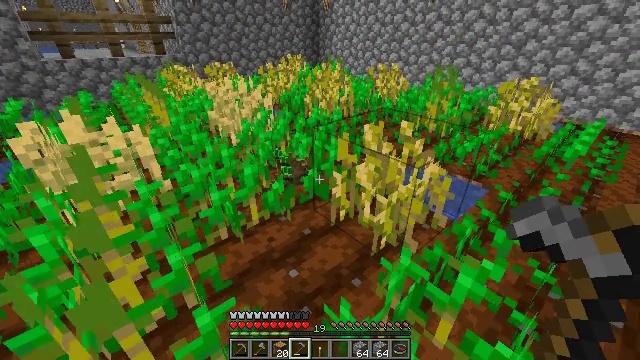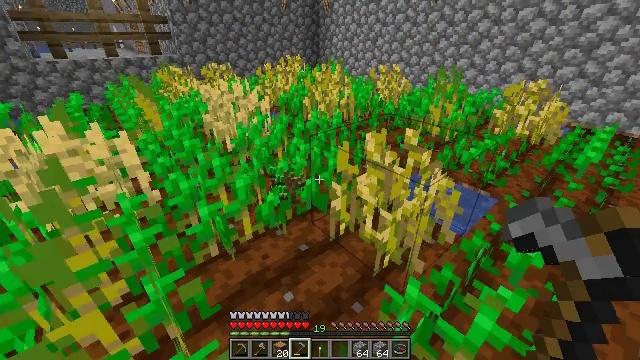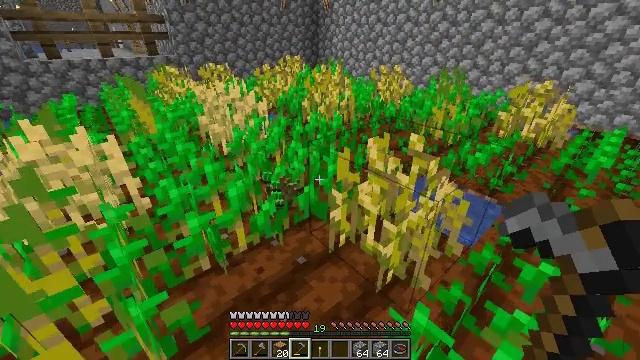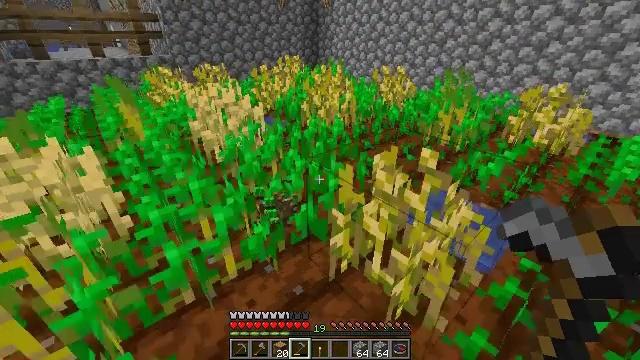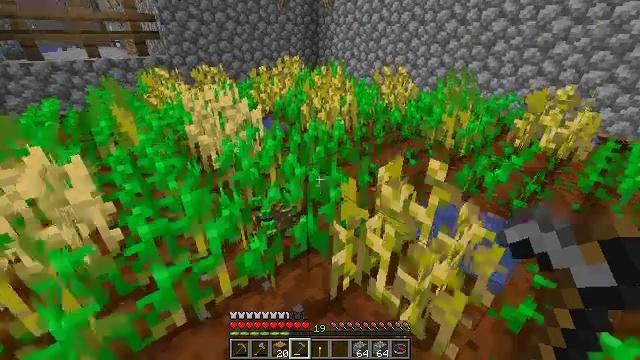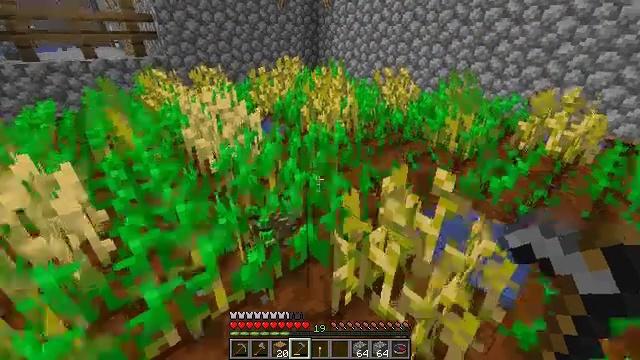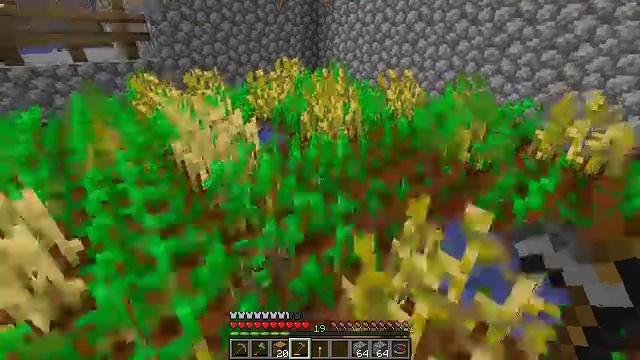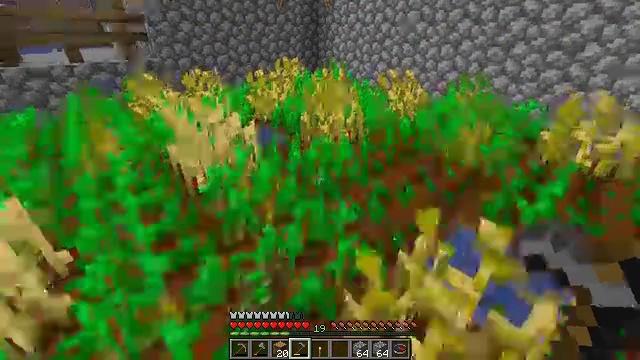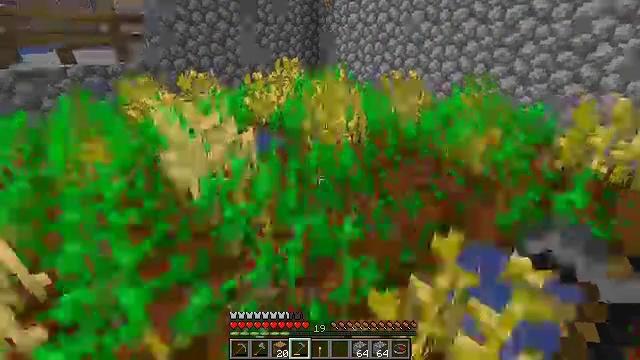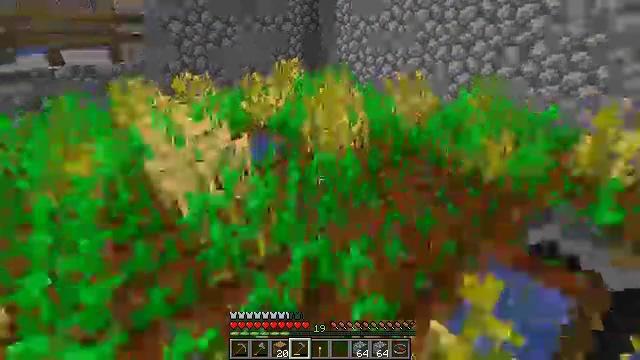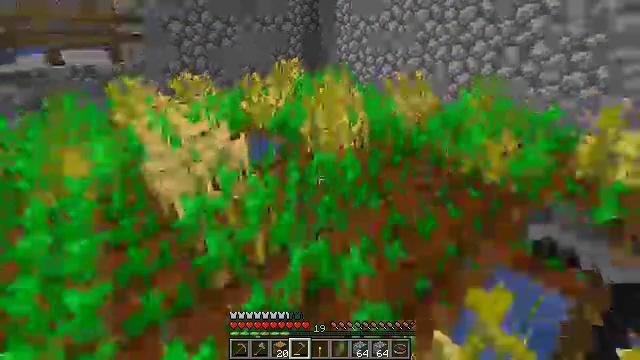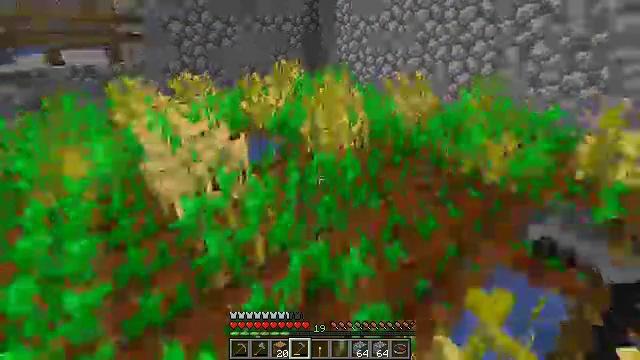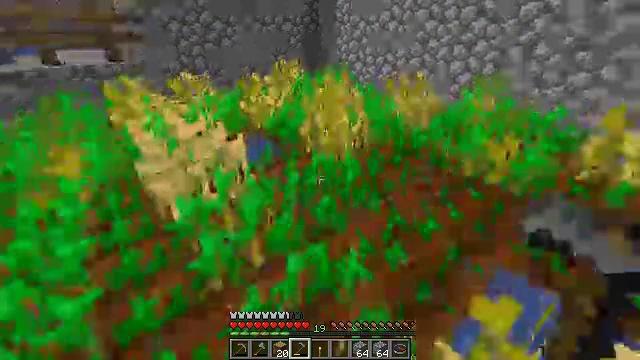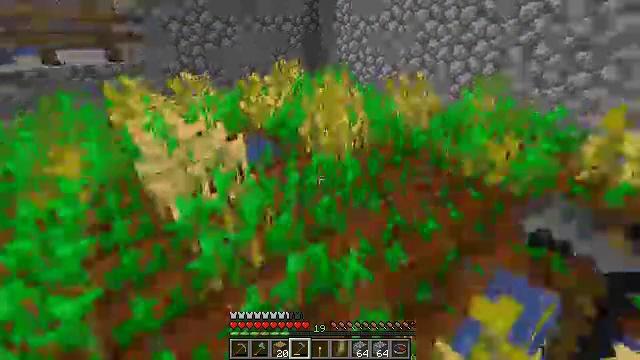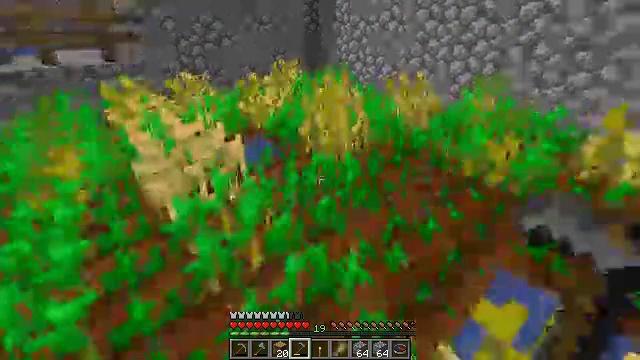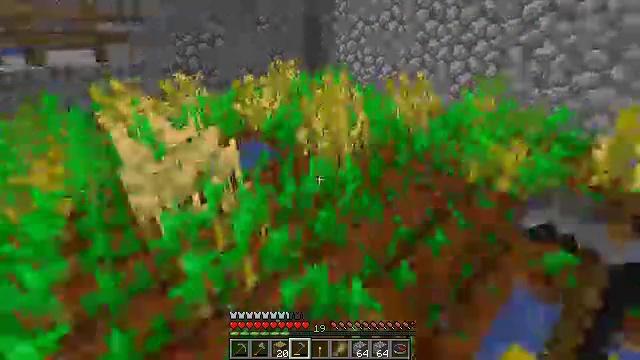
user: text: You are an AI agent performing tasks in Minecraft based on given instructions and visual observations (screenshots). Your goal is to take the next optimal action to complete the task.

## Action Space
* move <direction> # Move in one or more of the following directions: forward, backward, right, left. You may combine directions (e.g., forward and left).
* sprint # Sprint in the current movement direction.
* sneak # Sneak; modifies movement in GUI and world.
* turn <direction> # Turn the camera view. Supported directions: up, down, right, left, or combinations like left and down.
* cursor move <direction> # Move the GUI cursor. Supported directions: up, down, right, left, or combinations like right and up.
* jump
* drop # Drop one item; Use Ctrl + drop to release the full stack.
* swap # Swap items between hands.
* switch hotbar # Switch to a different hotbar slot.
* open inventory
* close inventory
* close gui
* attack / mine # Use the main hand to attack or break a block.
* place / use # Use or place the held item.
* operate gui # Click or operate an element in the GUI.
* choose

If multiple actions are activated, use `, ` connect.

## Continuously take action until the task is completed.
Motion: motion action
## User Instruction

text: Break the mature wheat plants.
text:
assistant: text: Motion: move forward
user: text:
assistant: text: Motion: move forward
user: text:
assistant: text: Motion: move forward
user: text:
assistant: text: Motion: move forward
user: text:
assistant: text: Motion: move forward
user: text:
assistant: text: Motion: move forward
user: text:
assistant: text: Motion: move forward
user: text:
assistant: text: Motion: move forward
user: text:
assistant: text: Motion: no_op
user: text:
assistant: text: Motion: no_op
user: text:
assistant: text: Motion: no_op
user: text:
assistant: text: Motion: no_op
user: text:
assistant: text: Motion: no_op
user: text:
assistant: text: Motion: move forward
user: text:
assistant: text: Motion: move forward
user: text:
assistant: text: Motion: move forward, turn right
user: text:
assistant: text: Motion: turn right
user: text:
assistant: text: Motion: turn right
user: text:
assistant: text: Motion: turn right
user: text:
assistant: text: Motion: turn right and down
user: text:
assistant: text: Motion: turn right and down
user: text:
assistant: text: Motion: turn right and down
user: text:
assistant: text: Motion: turn right and down
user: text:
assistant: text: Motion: turn right
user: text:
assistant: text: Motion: turn right
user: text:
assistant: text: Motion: turn right
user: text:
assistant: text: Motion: no_op
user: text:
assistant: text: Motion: no_op
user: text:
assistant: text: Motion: no_op
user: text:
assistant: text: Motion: turn right and down